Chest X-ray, PA view. Patient: 61 years old, sex M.
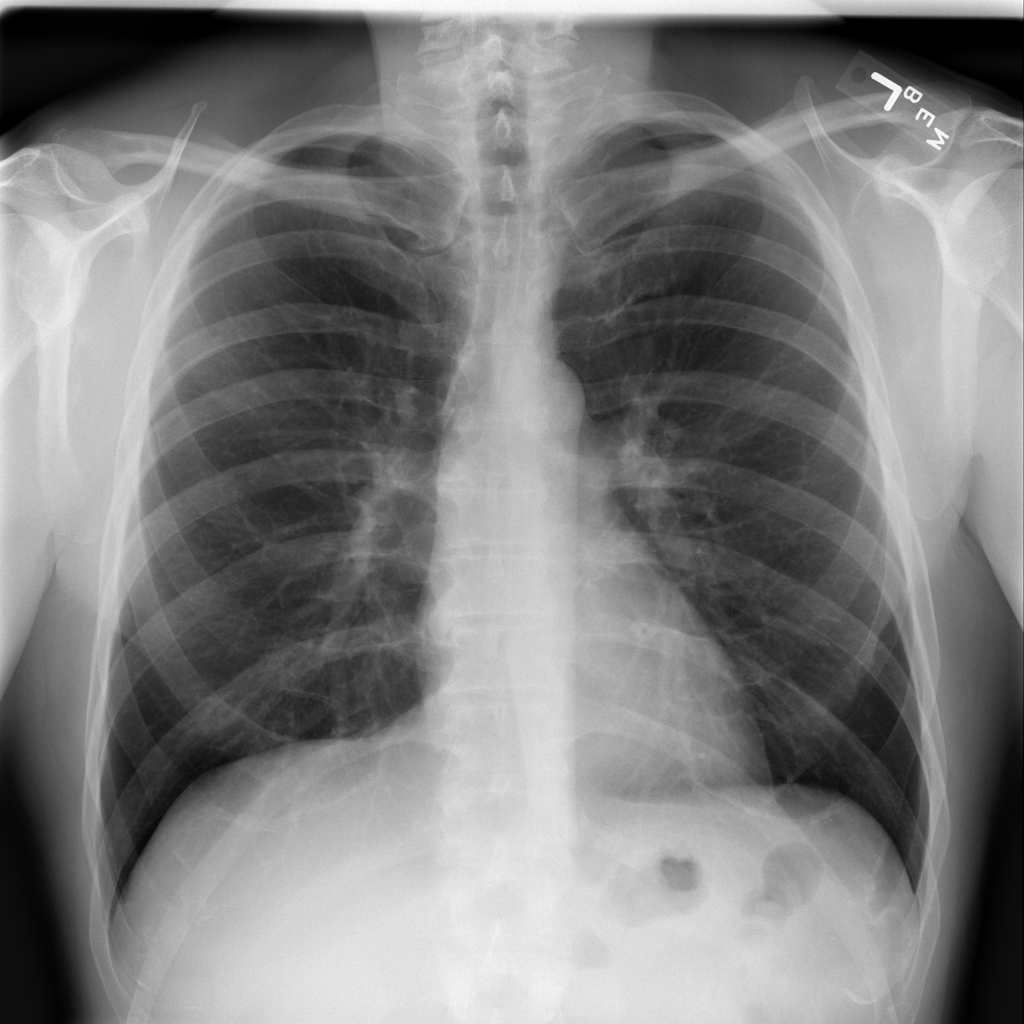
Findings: No Finding